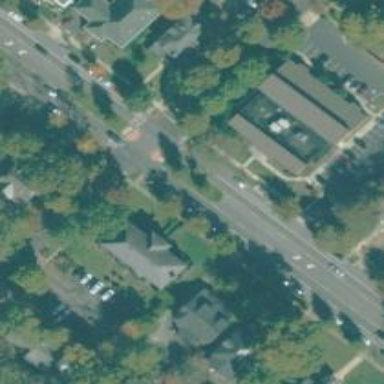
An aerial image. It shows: Footway that serves as traffic island.